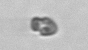
Label: Heterocapsa_rotundata